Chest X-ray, PA view. Patient: 47 years old, sex M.
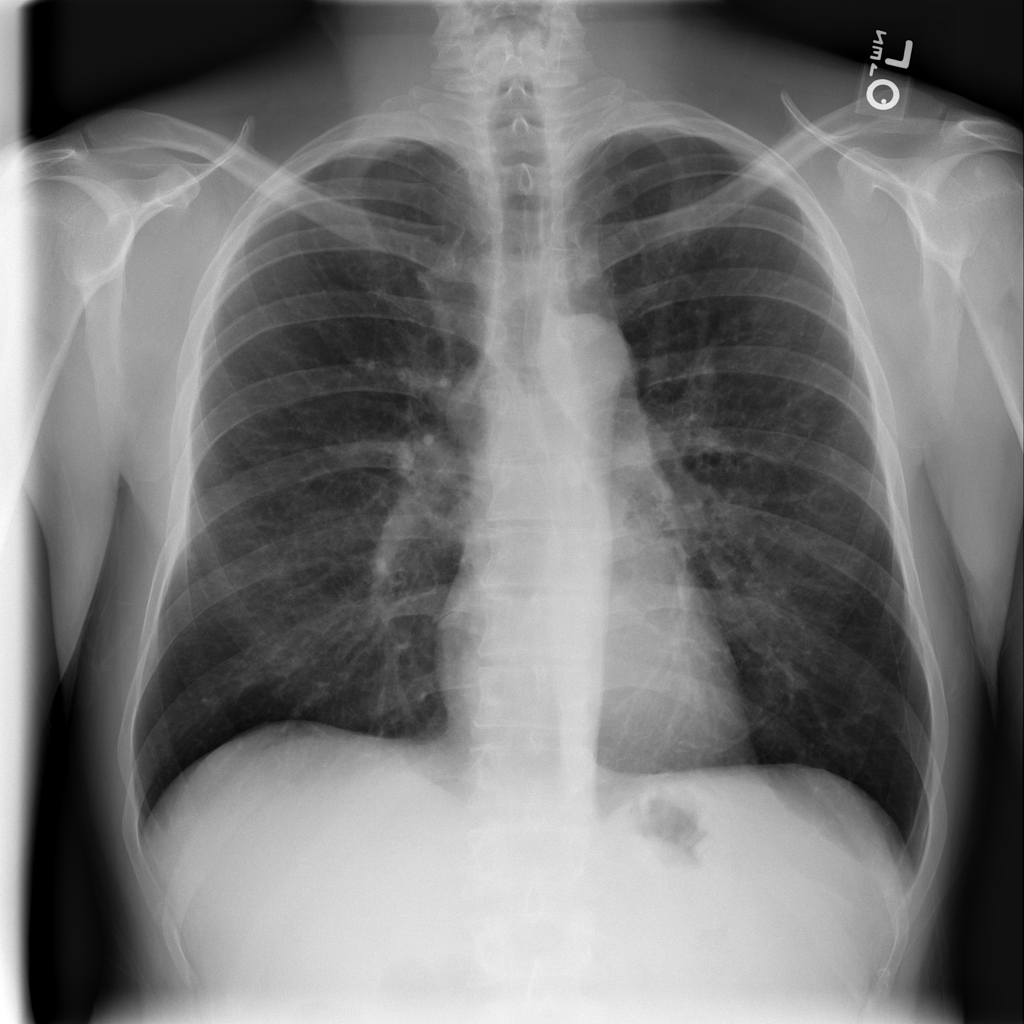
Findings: No Finding